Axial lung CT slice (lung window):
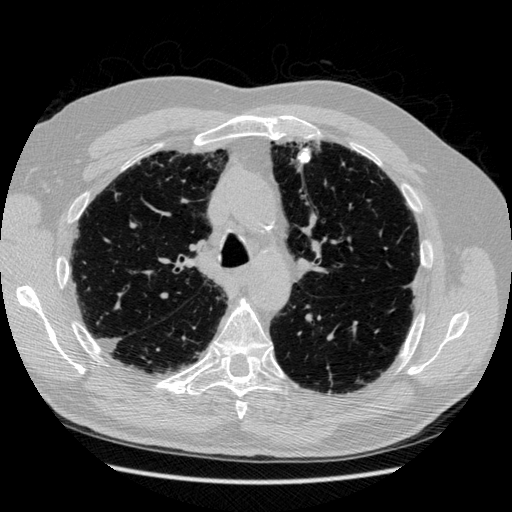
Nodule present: yes
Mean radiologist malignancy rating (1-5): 1